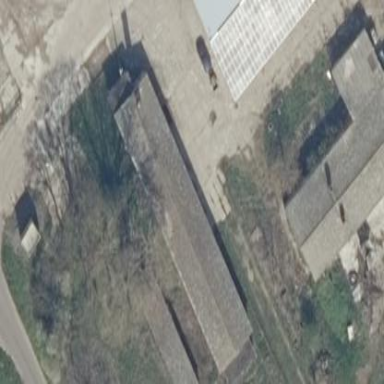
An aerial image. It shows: Farm auxiliary building.